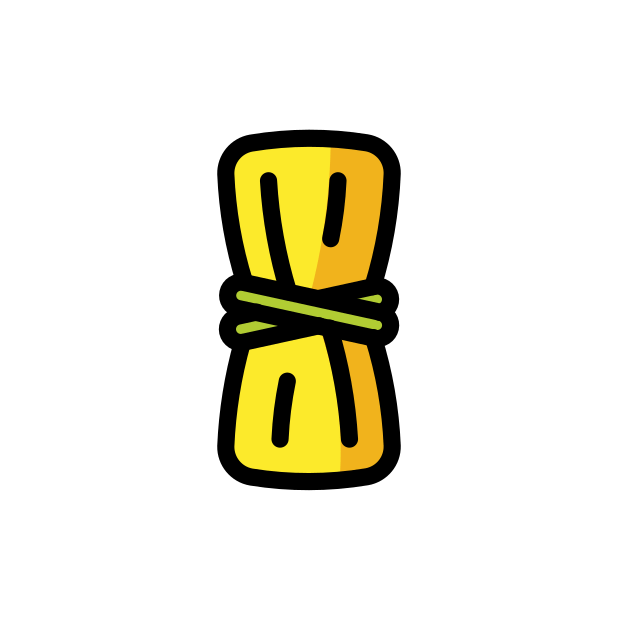
tamale